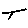
Label: line